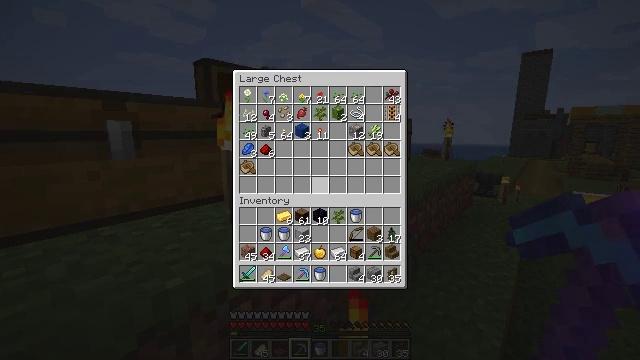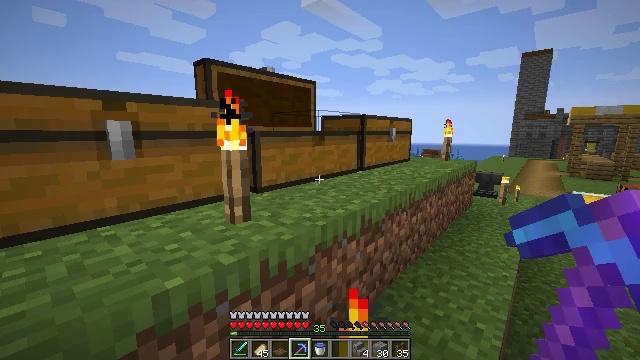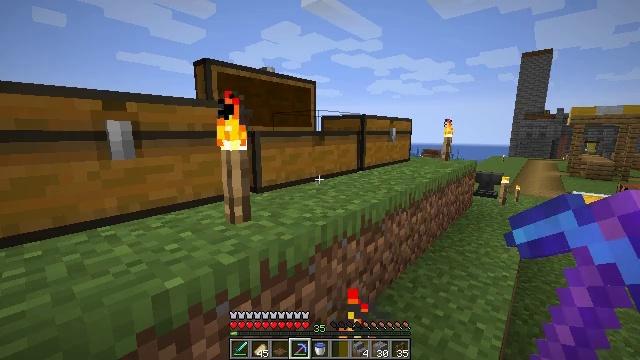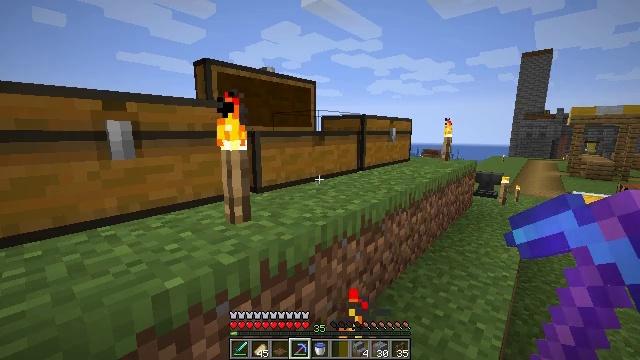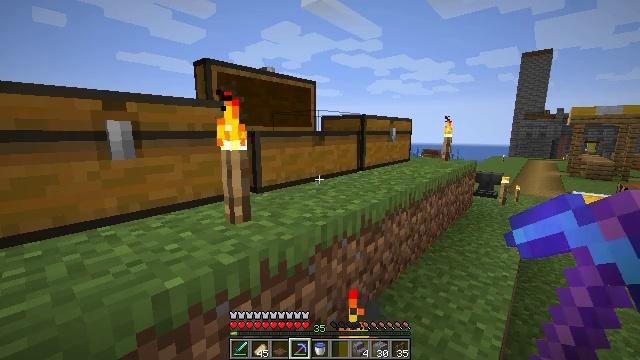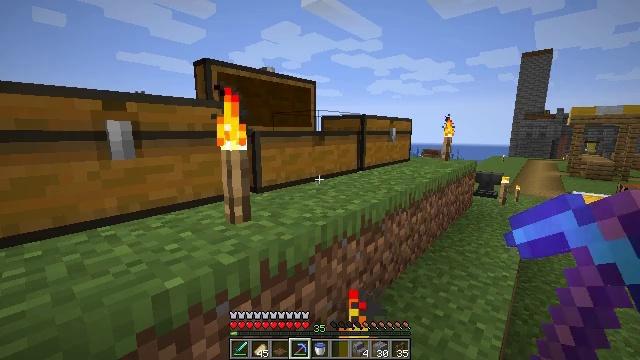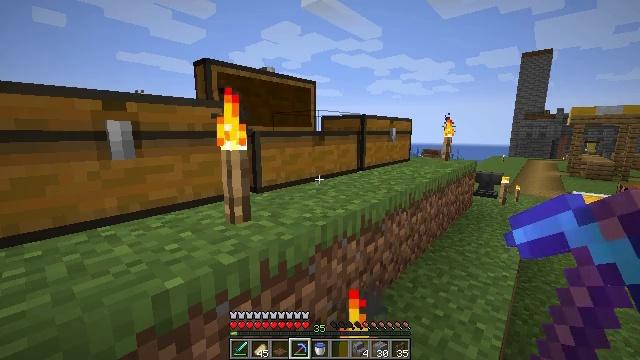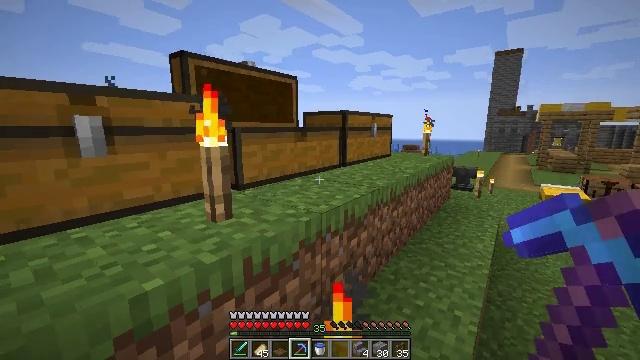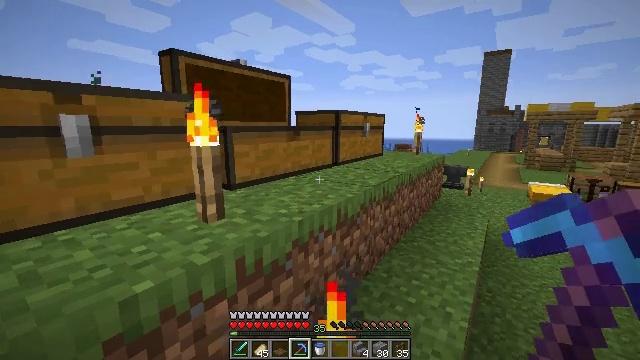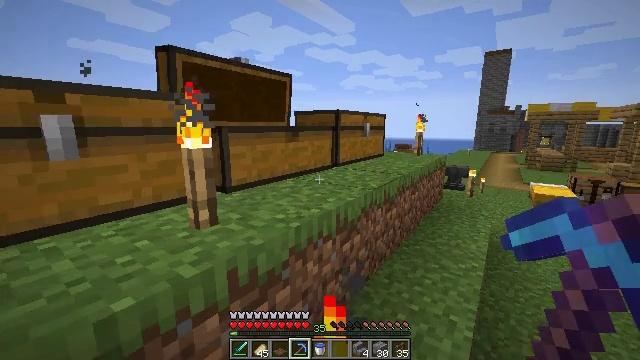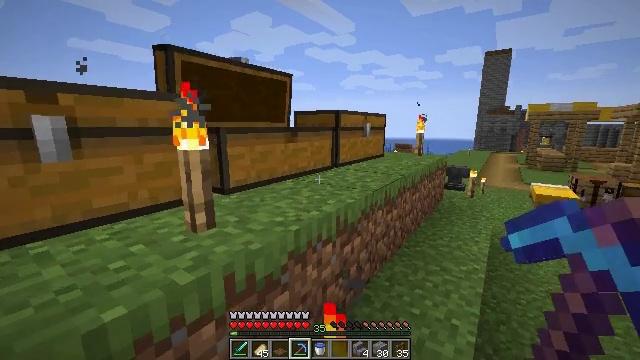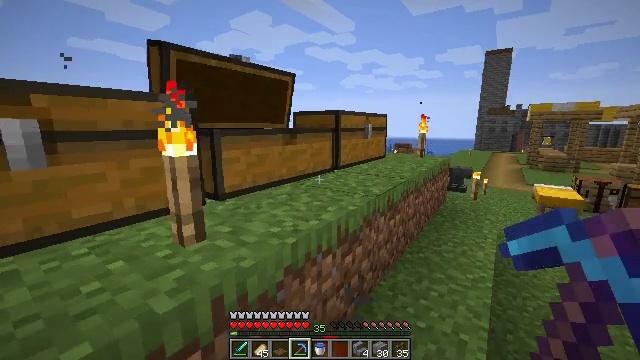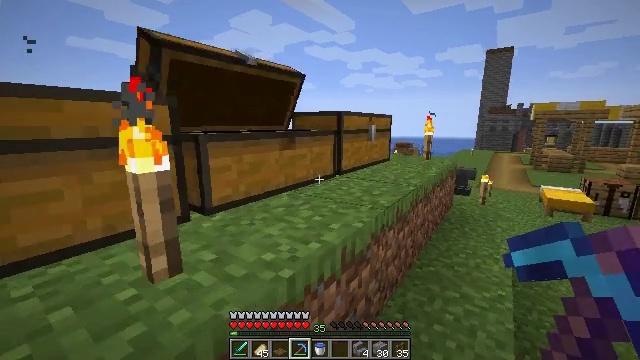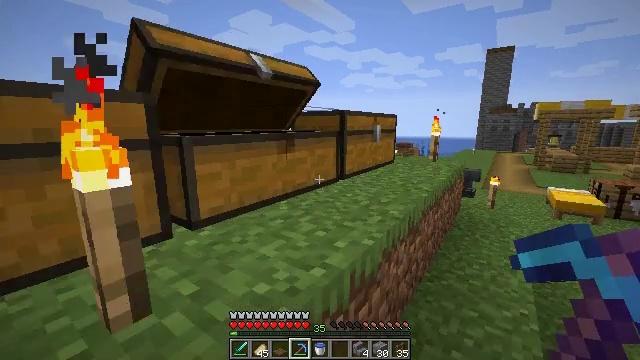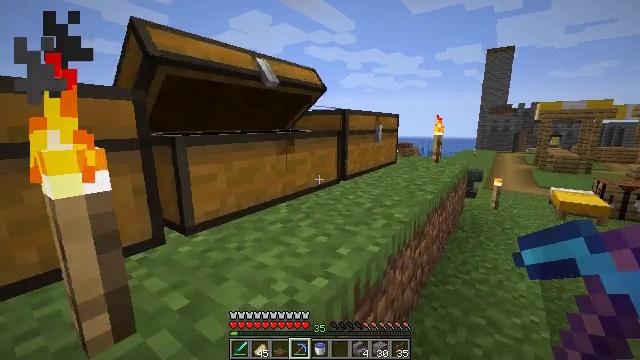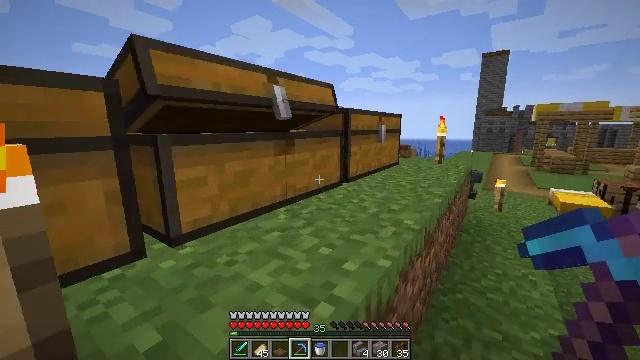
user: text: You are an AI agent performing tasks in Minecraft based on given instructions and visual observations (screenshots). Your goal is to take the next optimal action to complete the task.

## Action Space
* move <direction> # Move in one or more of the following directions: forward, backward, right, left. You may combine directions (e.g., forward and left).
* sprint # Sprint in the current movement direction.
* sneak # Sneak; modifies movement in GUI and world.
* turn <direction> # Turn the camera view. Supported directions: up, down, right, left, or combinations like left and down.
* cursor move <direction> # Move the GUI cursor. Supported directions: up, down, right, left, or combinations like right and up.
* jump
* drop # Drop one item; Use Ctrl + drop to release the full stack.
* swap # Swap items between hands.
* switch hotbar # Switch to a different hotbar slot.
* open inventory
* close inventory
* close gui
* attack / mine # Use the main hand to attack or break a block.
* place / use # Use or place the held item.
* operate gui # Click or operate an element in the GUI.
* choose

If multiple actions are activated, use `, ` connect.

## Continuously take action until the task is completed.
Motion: motion action
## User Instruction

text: Use iron and flint in the crafting table to create flint and steel.
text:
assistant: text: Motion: no_op
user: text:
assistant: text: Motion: close gui
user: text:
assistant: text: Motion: no_op
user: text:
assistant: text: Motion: no_op
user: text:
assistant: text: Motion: no_op
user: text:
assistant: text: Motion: no_op
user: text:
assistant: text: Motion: turn right
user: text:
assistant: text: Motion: turn right
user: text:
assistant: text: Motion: move forward
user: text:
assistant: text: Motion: move forward
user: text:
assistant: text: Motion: move forward
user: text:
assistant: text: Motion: move forward
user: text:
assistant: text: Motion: move forward
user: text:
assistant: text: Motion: move forward, sprint
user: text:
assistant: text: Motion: move forward, sprint
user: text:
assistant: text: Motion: move forward, sprint
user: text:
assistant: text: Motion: move forward and move right, sprint
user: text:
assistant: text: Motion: move forward and move right
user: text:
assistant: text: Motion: move forward and move right
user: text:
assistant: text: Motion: move forward and move right
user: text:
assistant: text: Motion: turn left and up
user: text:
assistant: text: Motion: turn left and up
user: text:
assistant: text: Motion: turn left and up
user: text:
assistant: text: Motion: use / place
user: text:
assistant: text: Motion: use / place
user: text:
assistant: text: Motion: use / place
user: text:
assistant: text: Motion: use / place
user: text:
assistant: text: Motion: no_op
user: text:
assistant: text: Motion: open gui
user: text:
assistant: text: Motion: no_op